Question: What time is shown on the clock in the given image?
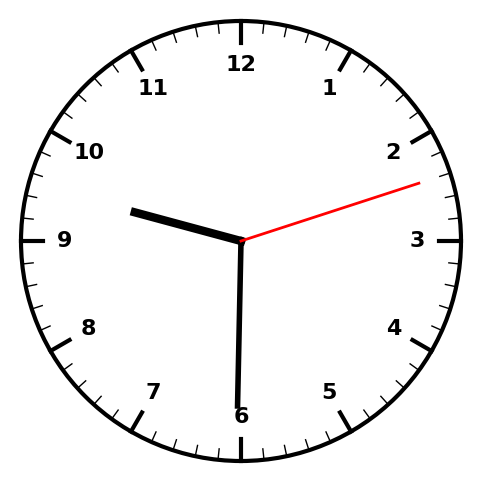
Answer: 09:30:12